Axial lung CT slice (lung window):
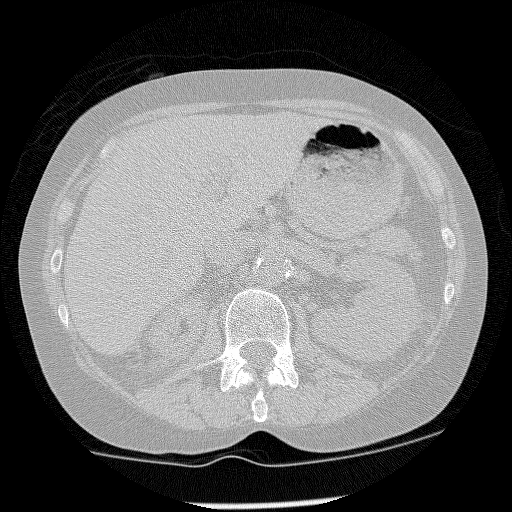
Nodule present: no